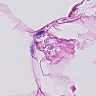
Metastatic tissue present: no